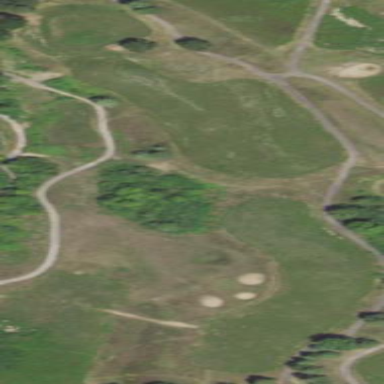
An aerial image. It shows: Rough grassy area used for golf.